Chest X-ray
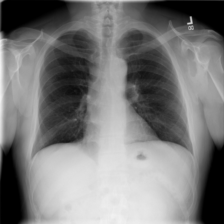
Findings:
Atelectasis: negative
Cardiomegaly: negative
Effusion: negative
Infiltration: negative
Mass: negative
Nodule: negative
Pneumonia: negative
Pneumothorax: negative
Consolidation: negative
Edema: negative
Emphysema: negative
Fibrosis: positive
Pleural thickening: negative
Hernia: negative